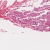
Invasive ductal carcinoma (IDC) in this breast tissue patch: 0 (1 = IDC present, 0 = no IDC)